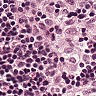
Metastatic tissue present: no